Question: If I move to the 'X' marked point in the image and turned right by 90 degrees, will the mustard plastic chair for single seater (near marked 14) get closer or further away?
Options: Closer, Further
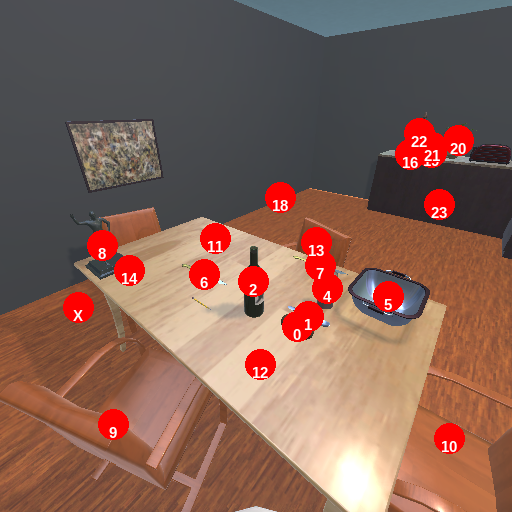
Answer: Closer